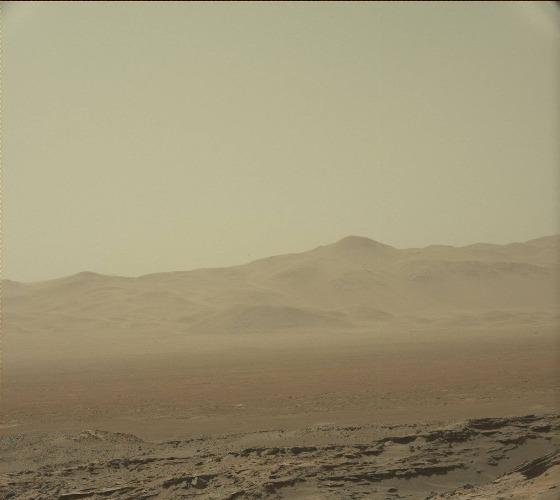
Terrain classes present: Bedrock, Gravel / Sand / Soil, Rock, Shadow, Sky / Distant Mountains